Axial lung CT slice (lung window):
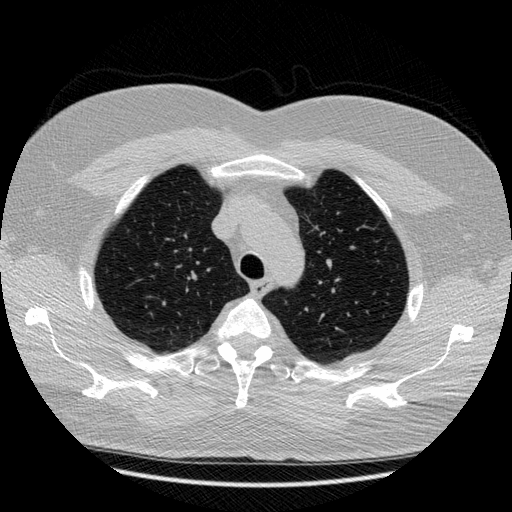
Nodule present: no